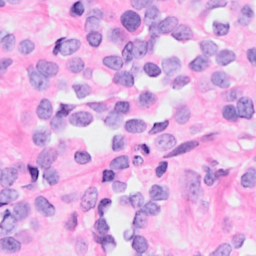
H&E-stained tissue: Breast